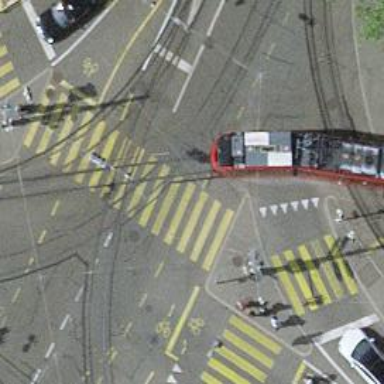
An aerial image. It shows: Crossing with traffic signals.